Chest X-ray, PA view. Patient: 30 years old, sex M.
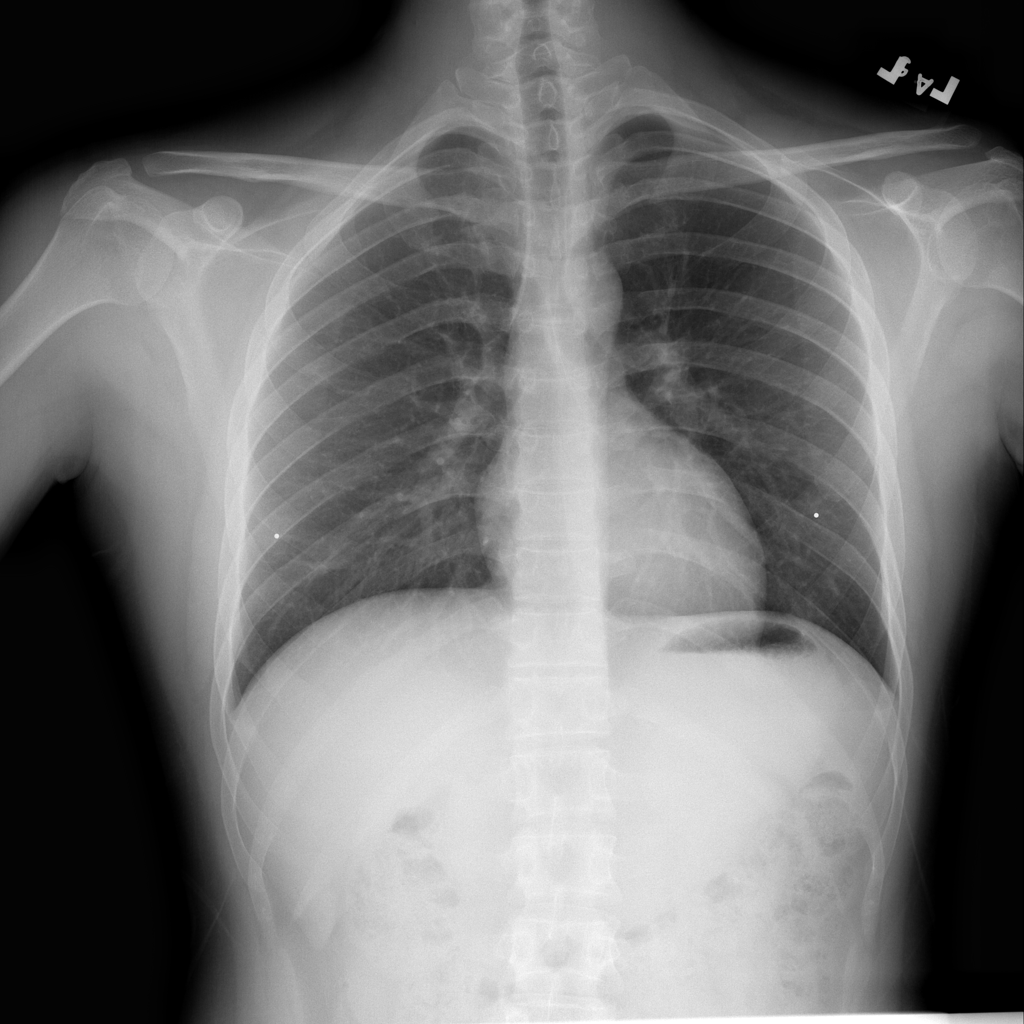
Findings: No Finding